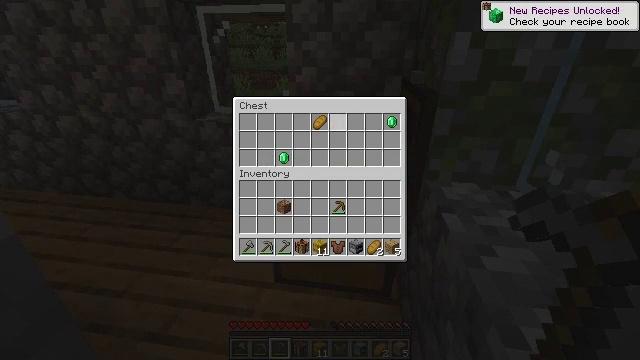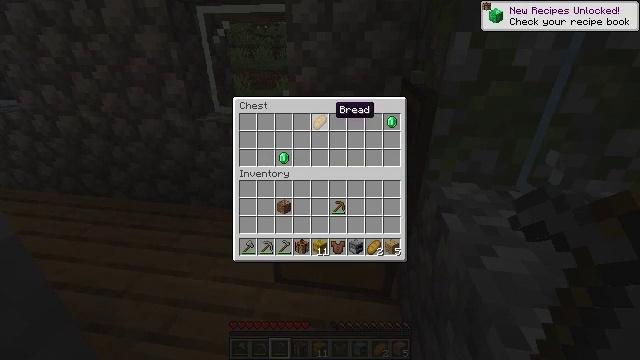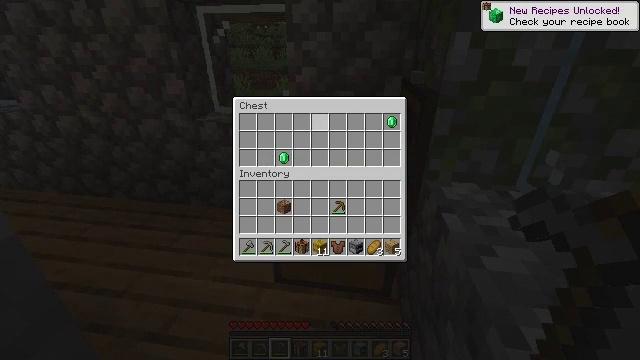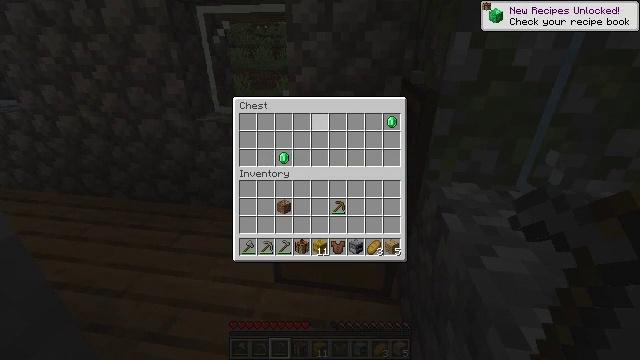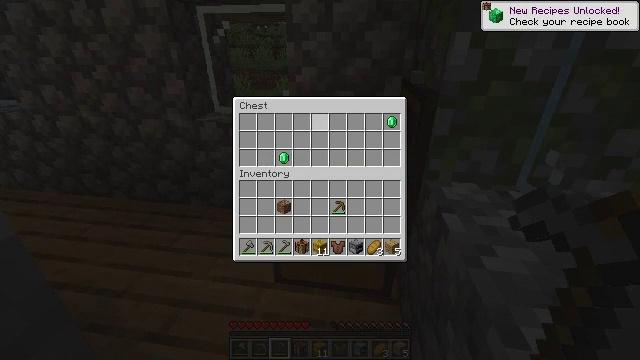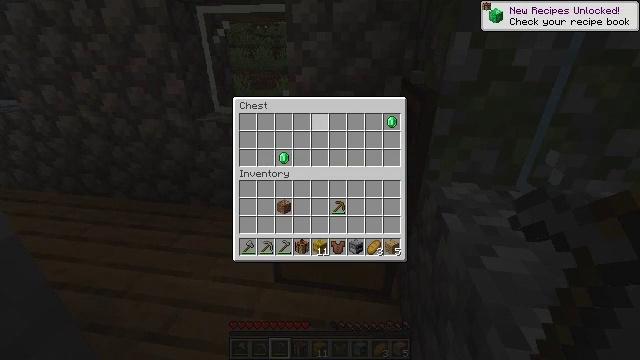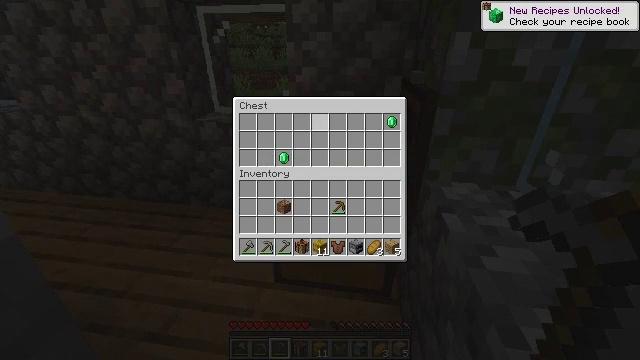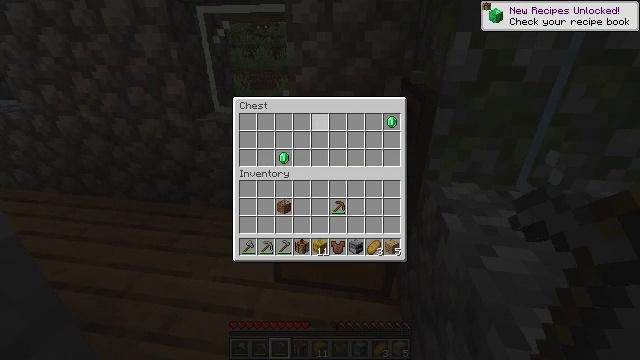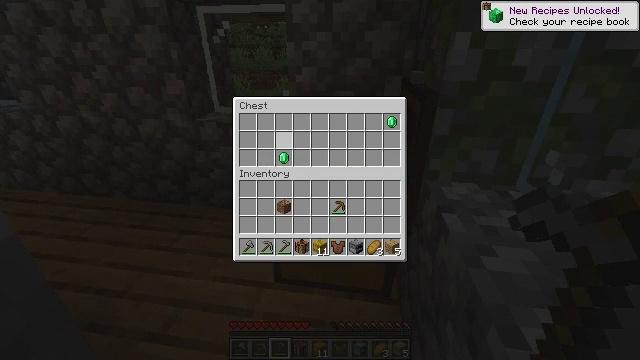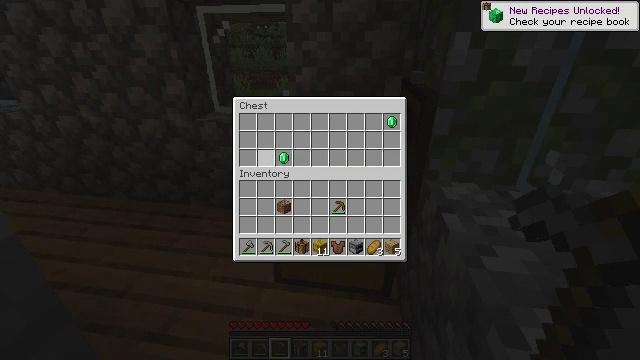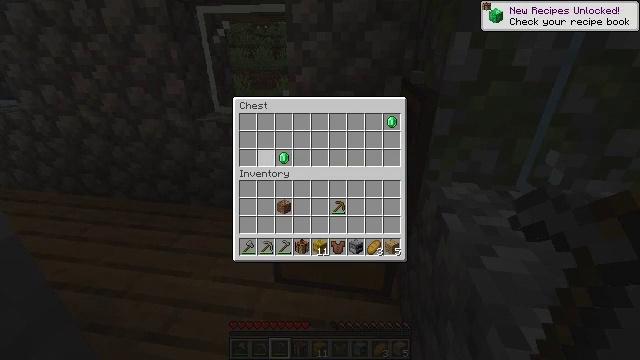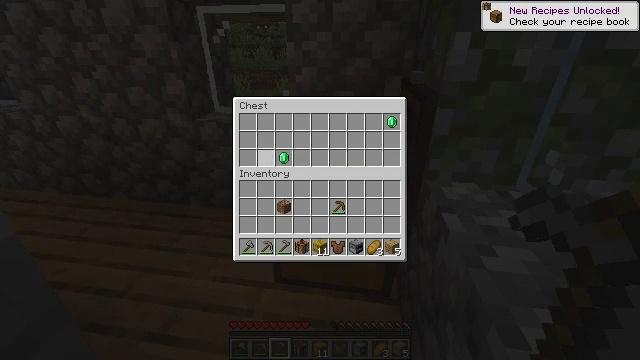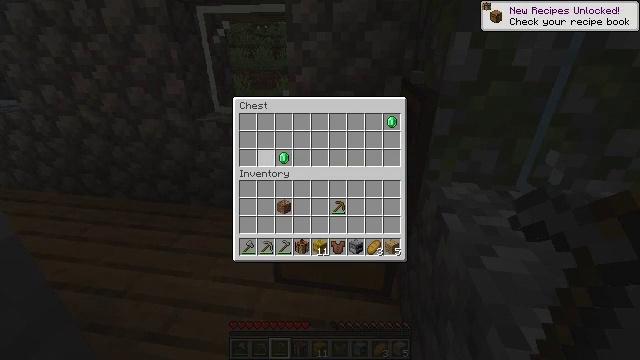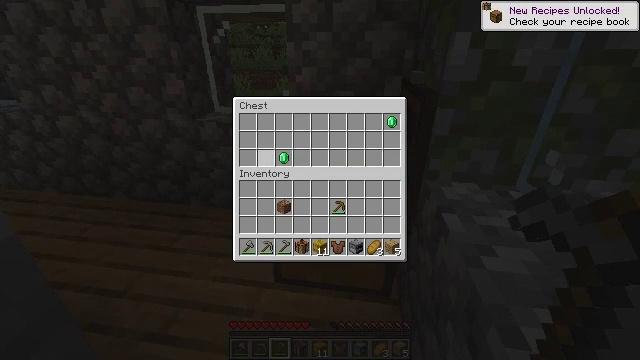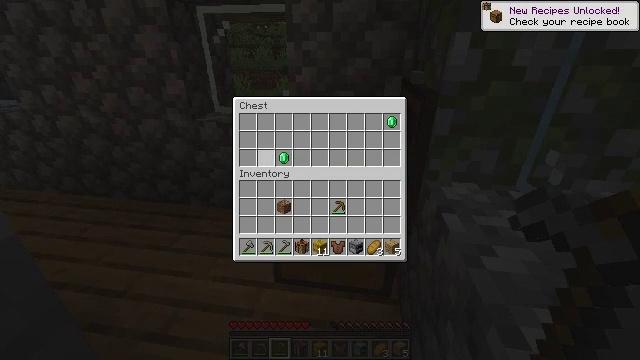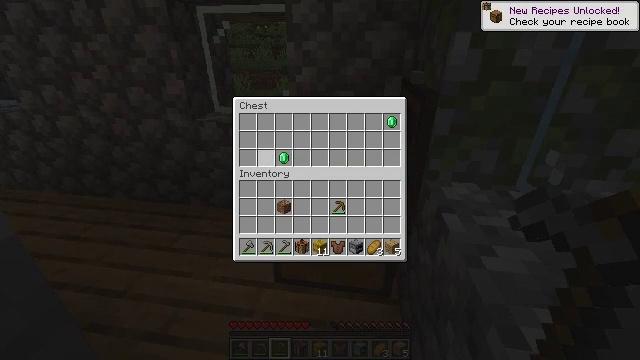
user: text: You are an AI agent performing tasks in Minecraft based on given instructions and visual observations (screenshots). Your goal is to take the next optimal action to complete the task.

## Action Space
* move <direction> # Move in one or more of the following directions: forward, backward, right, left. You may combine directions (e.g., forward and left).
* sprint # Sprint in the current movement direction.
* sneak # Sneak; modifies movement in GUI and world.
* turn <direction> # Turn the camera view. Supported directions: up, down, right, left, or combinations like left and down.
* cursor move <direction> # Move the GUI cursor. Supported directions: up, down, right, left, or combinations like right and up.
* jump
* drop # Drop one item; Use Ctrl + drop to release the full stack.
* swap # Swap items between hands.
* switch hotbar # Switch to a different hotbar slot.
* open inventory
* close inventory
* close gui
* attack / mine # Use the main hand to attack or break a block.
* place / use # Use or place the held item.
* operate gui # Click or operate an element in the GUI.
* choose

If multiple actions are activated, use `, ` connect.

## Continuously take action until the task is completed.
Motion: motion action
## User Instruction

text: Gather the oxeye daisy for crafting.
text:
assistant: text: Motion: sneak
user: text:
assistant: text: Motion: sneak, operate gui
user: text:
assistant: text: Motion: sneak, operate gui
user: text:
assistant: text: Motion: sneak
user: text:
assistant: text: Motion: sneak
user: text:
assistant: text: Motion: sneak
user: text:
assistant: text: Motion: sneak
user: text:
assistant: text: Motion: sneak, cursor move left and down
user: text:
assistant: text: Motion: sneak, cursor move left and down
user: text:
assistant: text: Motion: sneak
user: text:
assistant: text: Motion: sneak
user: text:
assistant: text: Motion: sneak
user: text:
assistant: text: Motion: sneak
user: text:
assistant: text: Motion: sneak
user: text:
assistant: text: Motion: sneak, operate gui
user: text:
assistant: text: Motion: sneak, operate gui
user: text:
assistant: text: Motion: sneak, operate gui
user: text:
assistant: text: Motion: sneak
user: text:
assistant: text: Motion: sneak
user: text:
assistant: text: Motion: sneak, operate gui
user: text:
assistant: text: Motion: sneak, operate gui
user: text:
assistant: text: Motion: sneak
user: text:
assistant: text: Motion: sneak, cursor move right and up
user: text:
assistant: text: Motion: sneak, cursor move right and up
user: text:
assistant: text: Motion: sneak, cursor move right
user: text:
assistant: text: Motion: sneak, cursor move right
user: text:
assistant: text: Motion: sneak, cursor move right
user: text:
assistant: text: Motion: sneak
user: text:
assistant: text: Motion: sneak
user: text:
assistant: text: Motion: sneak